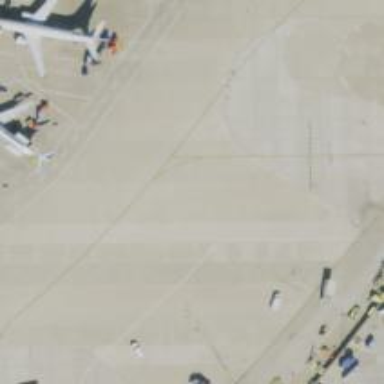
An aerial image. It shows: View of taxiway at the airport.